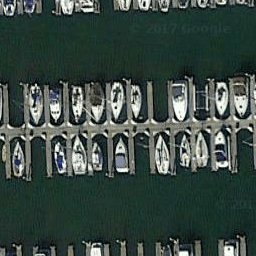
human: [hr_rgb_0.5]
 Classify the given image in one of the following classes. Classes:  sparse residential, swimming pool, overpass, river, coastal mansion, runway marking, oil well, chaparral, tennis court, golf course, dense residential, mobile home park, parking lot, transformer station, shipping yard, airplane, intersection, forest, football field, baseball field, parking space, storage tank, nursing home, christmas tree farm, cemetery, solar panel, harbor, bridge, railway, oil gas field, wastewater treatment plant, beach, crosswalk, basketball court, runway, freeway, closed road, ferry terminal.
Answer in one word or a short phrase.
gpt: harbor